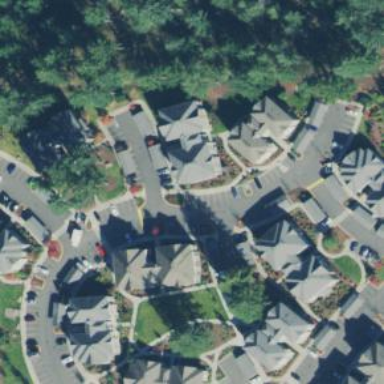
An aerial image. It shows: Living street.